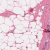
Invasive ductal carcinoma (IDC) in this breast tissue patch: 1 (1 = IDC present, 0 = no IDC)